Question: I have a set of paths that join nodes and need to be able to enter two nodes to see if there are any viable paths (and count, if more than one). On top of this, I need to track the route. A simplified example can be found in this image below.

The image is essentially this array:
'''
mappings = [
[1,3],
[3,6],
[6,11],
[11,12],
[3,7],
[7,10],
[2,4],
[4,5],
[4,8],
[5,9],
[9,10]
];
'''
I currently have a <URL>. However, entering 1 and 10 doesn't produce a path, because my rudimentary algorithm isn't smart enough. Any tips on modifying mine, or an existing algorithm I can use to tackle this problem?
Ideally, I would have the following input/output:
'''
Input: 1,10
Output: 1 > 3 > 7 > 10
Input: 1,11
Output: 1 > 3 > 6 > 11
'''
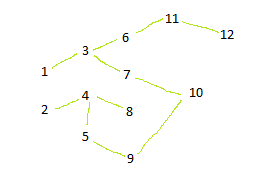
Answer: Basically you can use BFS, setting one of the input nodes as the root of the algorithm and observe if the second one was visited after the execution. Implementation is quite straightforward.
On the other hand, finding all possible paths in graph which may contain cycles is quite hard (NP-hard). The number of possible paths is exponential. Even worse, if graph is not Directed Acyclic graph (and contain cycles) there may be infinite number of paths between two nodes.